一年级 · 算术
绳比赛。

（1）小兔和小猪一共跳了多少下?

(2) 小猴跳了多少下?
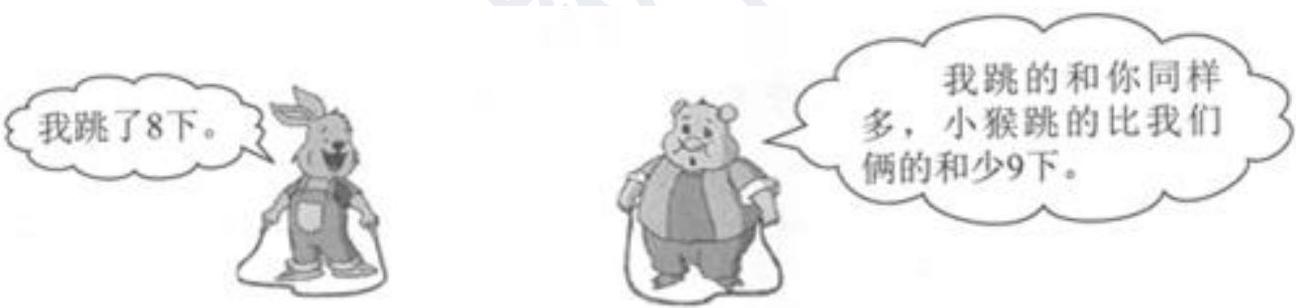
答案: 1) $8+8=16$ (下)

答: 小兔和小猪一共跳了 16 下。

(2) $16-9=7$ (下)

答: 小猴跳了 7 下。